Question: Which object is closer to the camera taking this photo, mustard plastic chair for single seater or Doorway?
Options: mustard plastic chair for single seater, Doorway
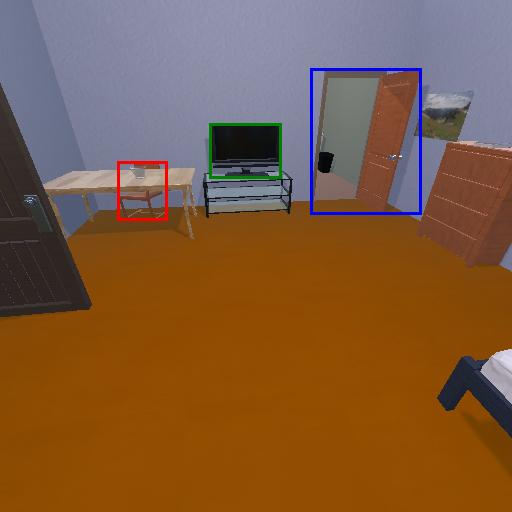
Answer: mustard plastic chair for single seater